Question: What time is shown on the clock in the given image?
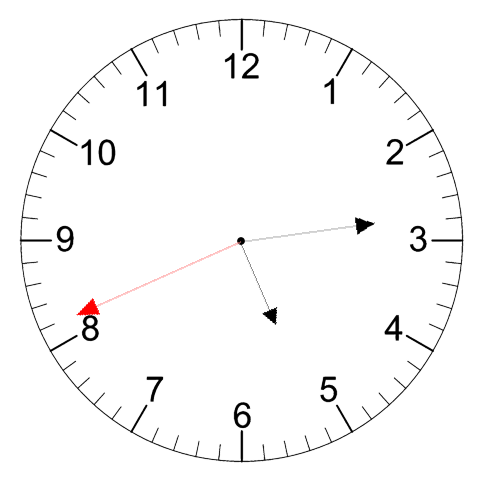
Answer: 05:13:41